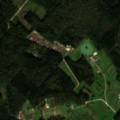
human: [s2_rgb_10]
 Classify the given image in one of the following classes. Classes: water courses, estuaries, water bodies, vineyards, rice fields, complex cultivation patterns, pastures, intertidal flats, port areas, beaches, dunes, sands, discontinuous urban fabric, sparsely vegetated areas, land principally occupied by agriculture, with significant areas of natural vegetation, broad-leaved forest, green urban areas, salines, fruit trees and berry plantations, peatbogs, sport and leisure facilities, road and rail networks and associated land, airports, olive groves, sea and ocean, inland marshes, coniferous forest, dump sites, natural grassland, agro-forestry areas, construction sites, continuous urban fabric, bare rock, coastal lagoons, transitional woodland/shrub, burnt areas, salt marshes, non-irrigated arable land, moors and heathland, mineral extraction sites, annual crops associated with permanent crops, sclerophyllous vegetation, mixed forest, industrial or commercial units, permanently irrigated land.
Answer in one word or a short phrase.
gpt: complex cultivation patterns, broad-leaved forest, coniferous forest, mixed forest